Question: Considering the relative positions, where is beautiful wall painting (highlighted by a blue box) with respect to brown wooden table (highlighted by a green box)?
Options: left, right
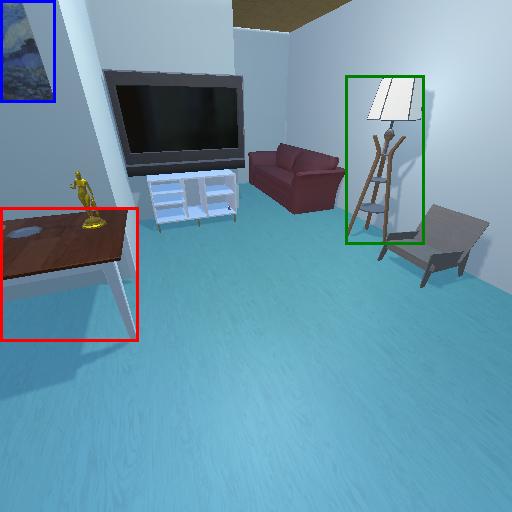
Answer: left